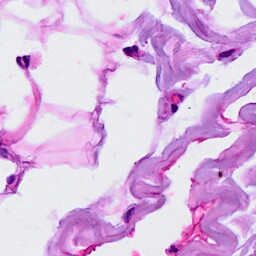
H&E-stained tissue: Breast